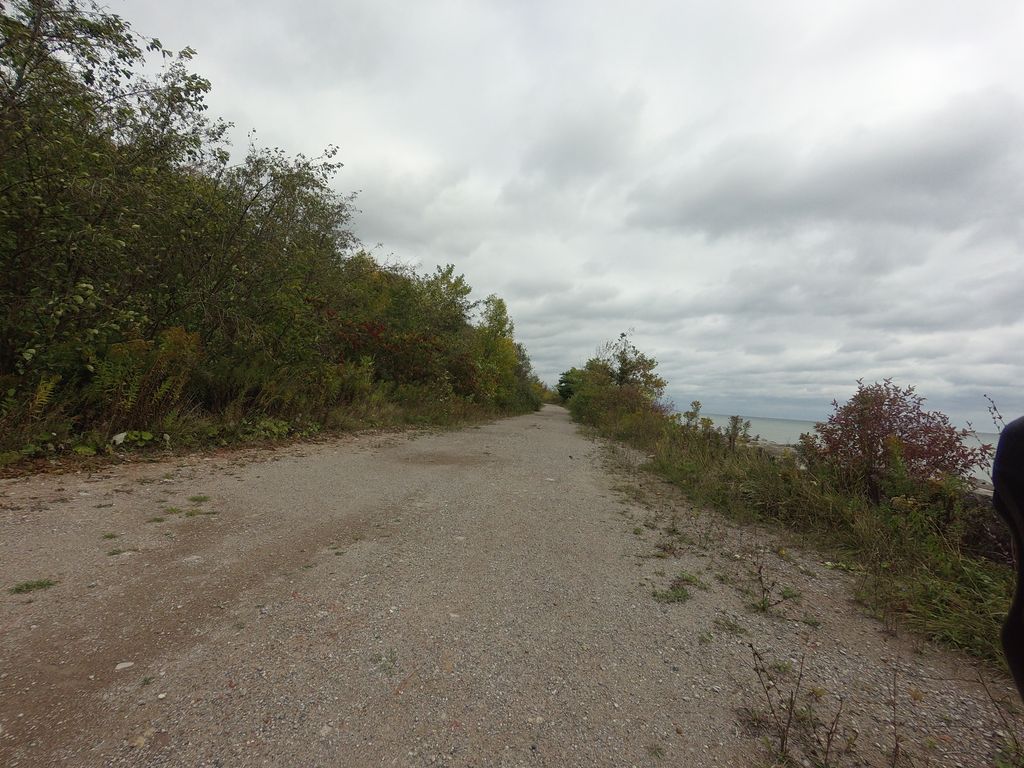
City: toronto